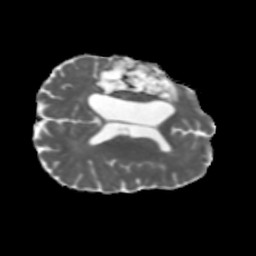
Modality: MD
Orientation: axial
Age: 42
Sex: male
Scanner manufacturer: siemens
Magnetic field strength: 3 T
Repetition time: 5.47 s
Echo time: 0.0854 s